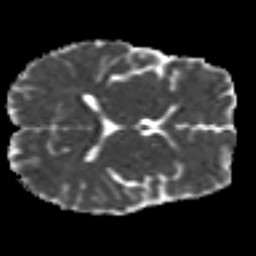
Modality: MD
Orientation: axial
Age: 37
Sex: male
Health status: healthy
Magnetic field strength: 3 T
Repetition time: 9 s
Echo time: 0.093 s